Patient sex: M
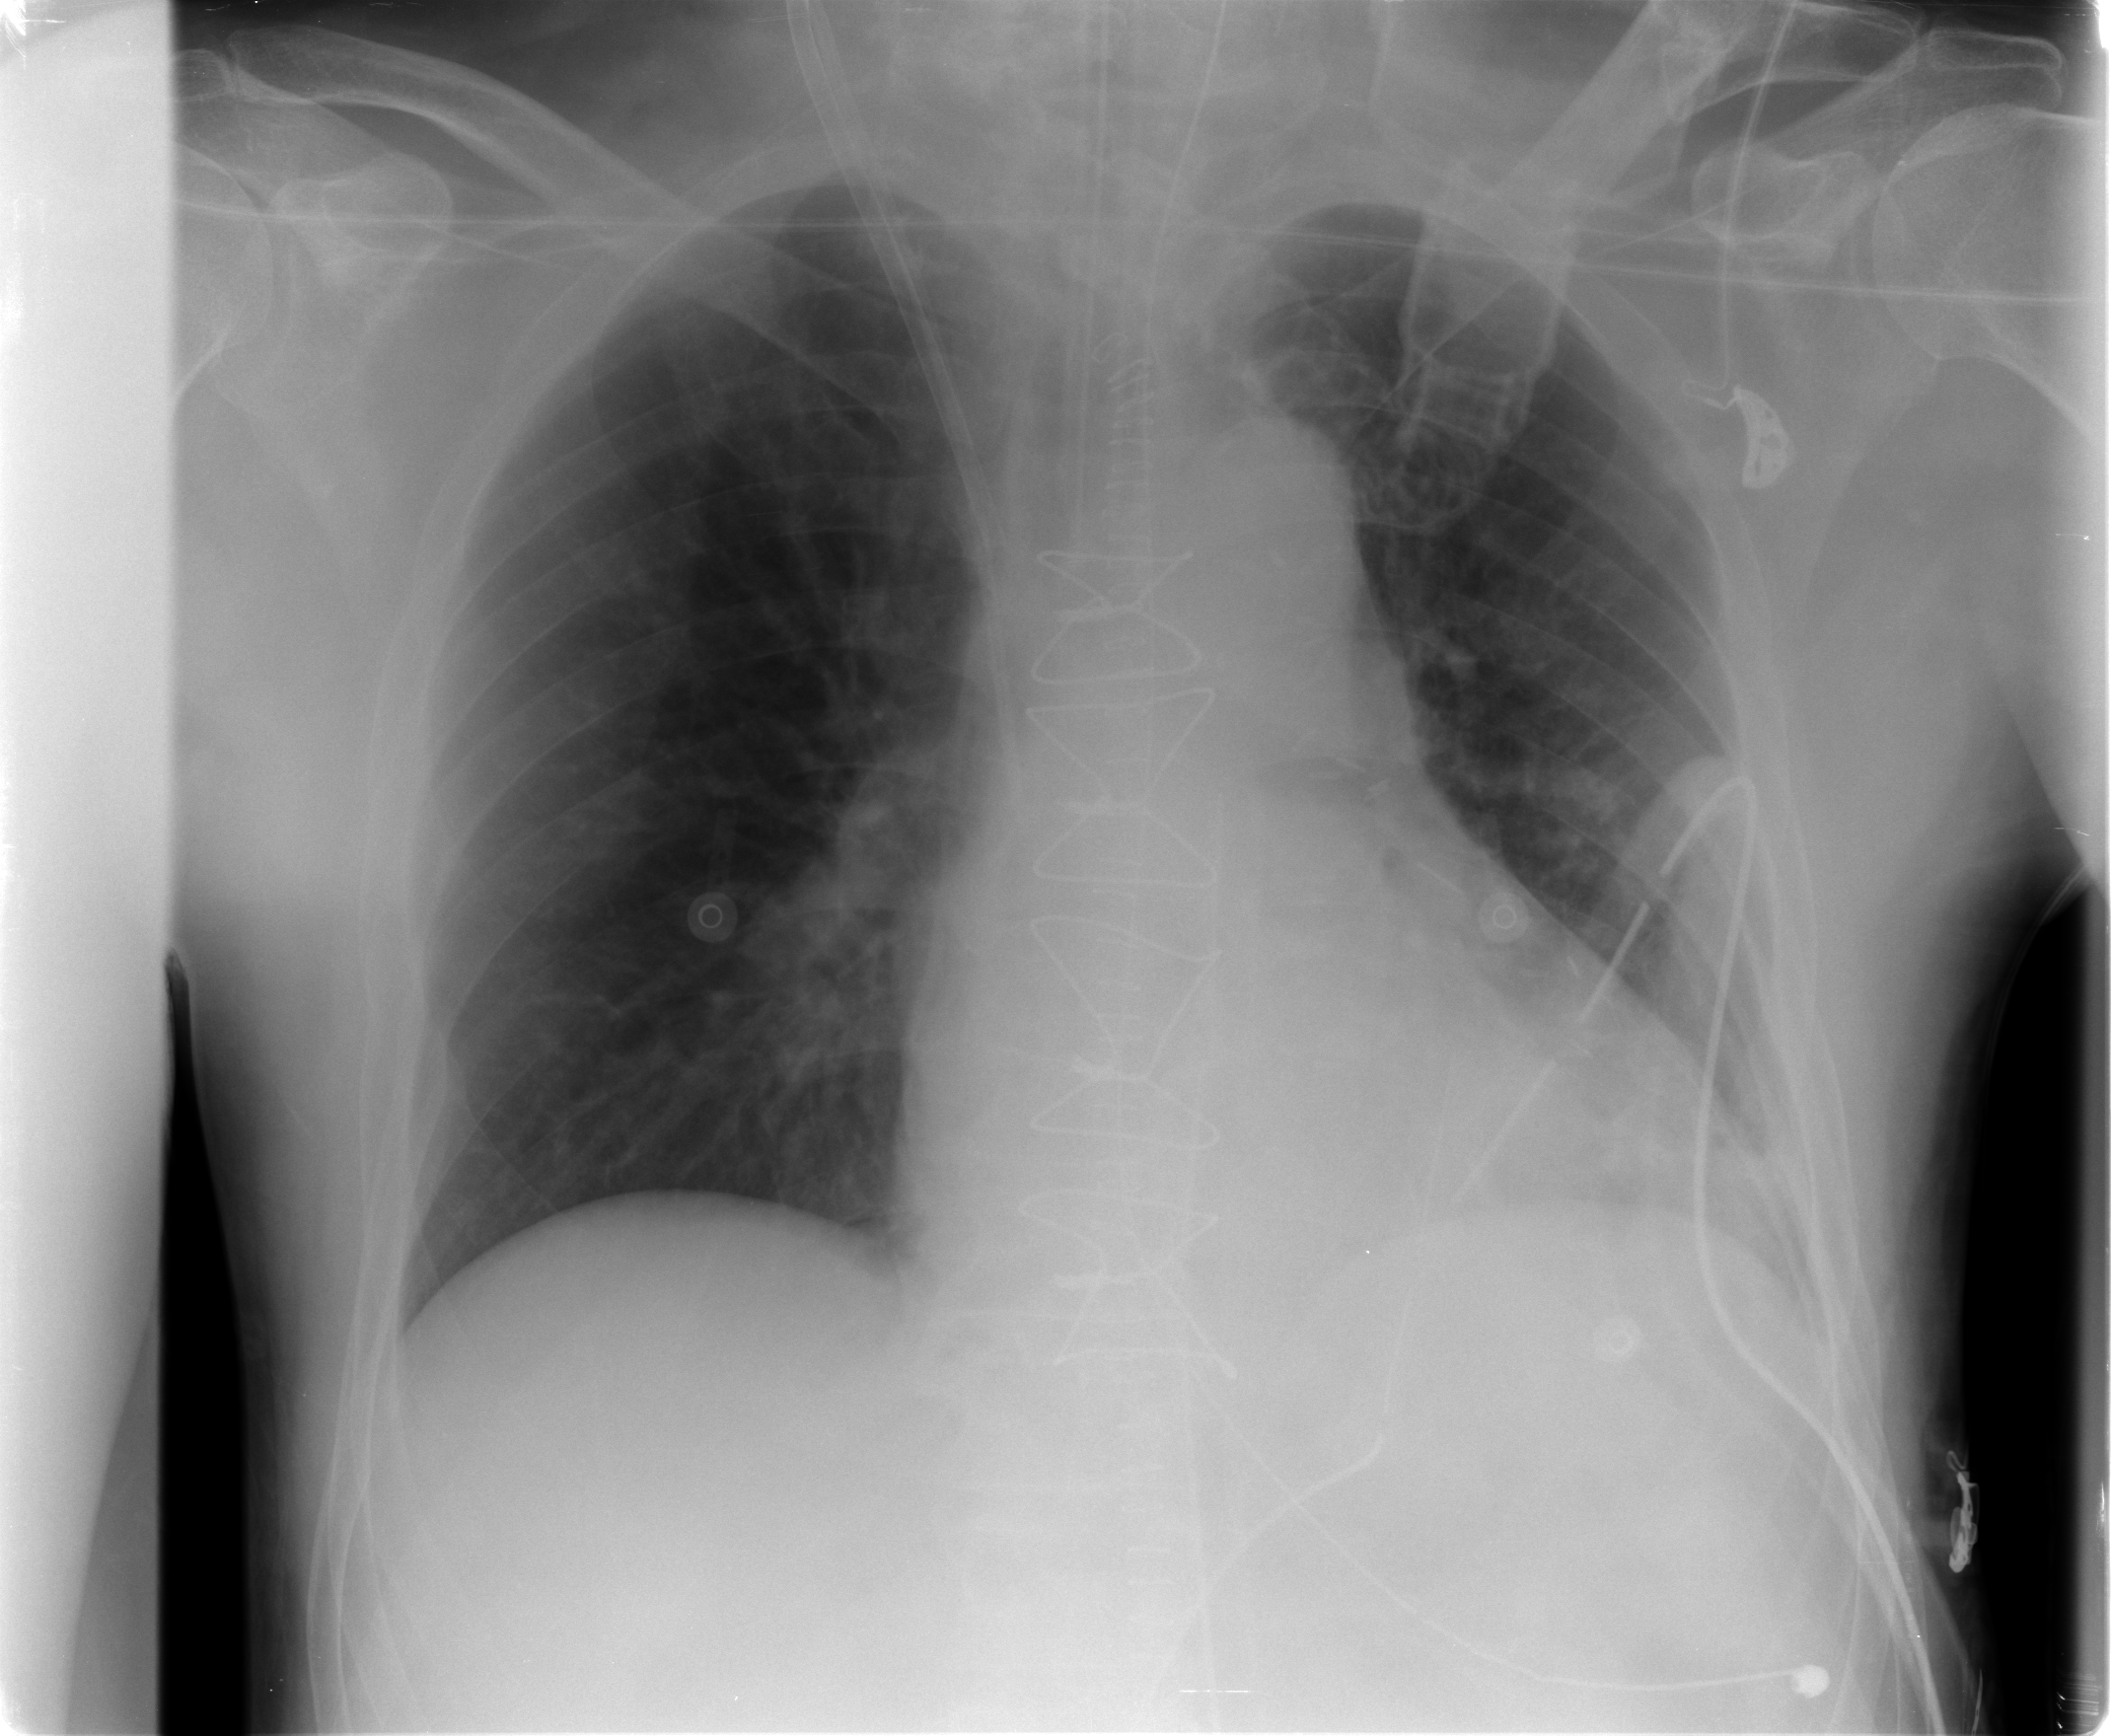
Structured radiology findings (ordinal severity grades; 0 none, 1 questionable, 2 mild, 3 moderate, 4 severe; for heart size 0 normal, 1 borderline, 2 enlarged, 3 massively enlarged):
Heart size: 2
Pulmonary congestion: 2
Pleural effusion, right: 0
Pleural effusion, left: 2
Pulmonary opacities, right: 0
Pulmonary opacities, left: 2
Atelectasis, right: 2
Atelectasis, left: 2